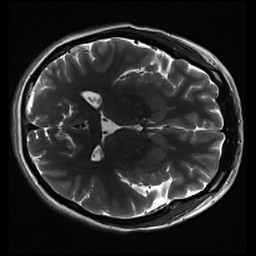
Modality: inplaneT2
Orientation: axial